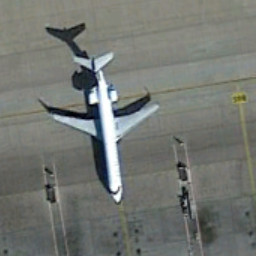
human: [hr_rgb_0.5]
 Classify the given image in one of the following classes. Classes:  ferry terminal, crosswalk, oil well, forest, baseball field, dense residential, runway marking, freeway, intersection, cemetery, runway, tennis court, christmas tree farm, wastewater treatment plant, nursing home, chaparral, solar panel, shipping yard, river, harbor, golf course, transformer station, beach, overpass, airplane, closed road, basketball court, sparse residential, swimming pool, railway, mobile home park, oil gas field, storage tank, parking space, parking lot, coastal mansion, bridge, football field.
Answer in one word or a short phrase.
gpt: airplane